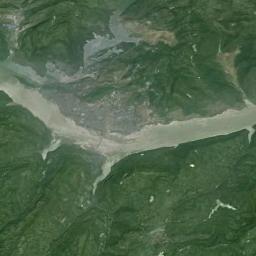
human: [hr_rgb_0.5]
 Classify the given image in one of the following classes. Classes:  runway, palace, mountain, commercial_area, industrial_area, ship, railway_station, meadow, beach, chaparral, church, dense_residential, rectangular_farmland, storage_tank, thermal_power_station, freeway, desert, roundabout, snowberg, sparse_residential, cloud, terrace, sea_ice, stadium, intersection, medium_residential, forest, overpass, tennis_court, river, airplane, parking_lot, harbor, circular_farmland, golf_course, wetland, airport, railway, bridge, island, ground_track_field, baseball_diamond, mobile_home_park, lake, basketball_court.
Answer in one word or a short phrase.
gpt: river